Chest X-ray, AP view. Patient: 60 years old, sex M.
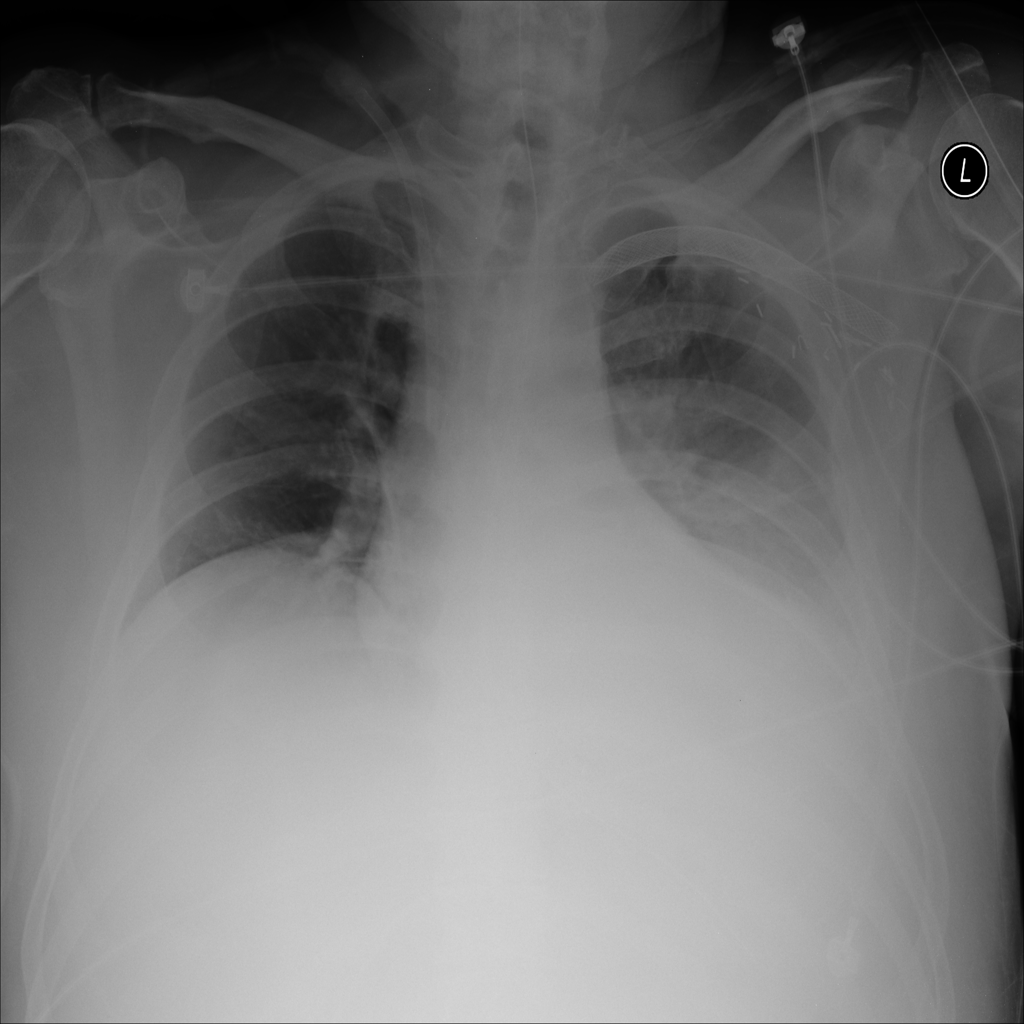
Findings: Effusion